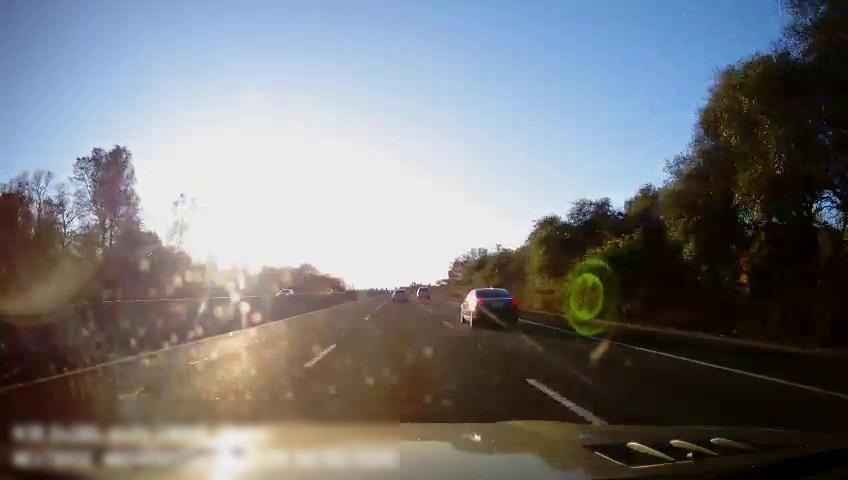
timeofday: Day
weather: Cloudy
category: Drivable Space
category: Vehicles | Car
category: Vehicles | Car
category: Vehicles | Car
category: Vehicles | SUV
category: Lanes | Alternate Lane
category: Lanes | Current Lane
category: Lanes | Current Lane
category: Lanes | Alternate Lane